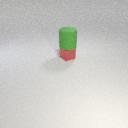
small red metal cube below large green rubber cylinder